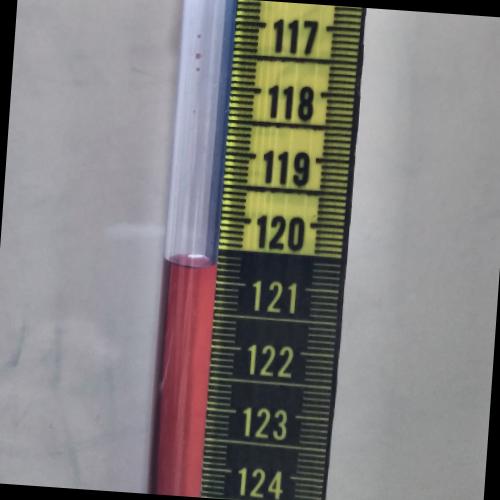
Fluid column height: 120.8 cm